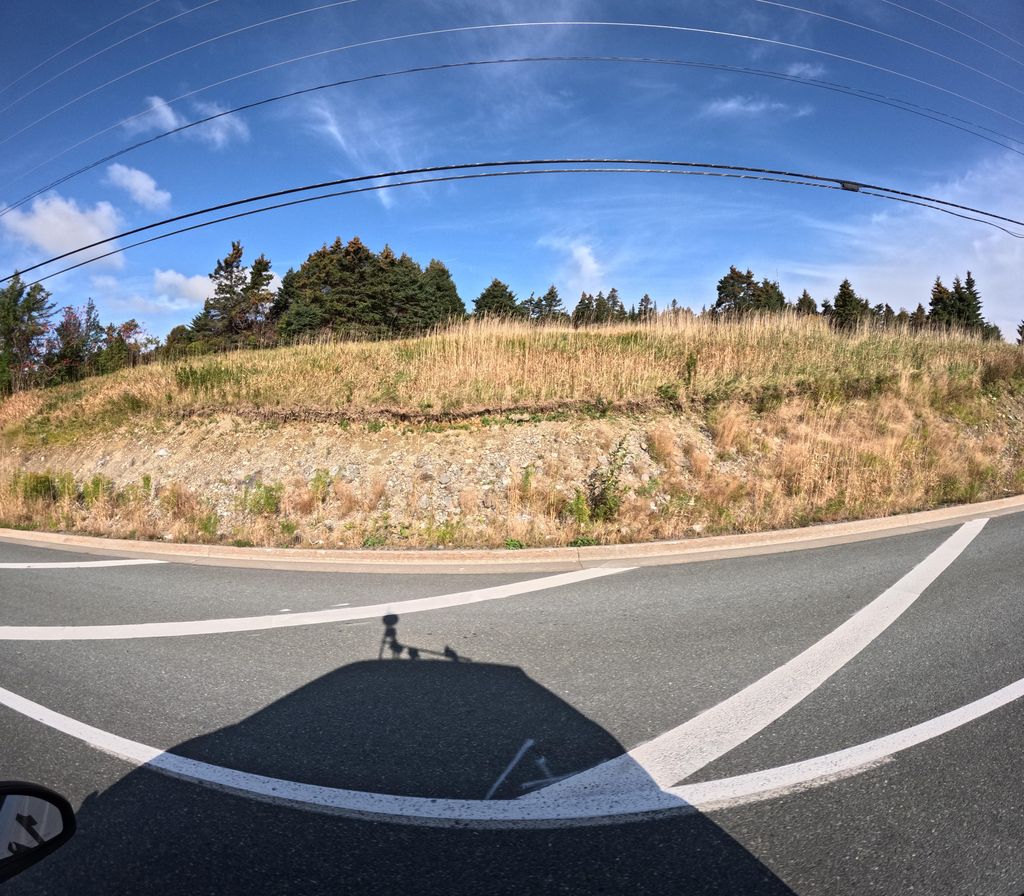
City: st_johns